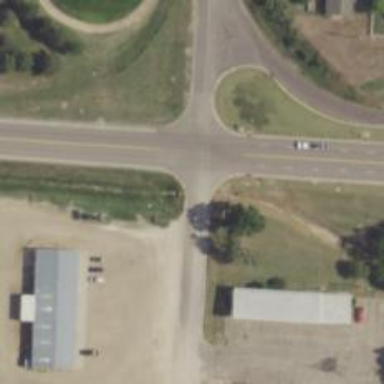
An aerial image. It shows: Stop road.